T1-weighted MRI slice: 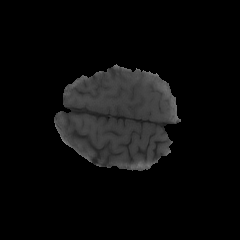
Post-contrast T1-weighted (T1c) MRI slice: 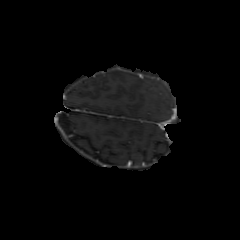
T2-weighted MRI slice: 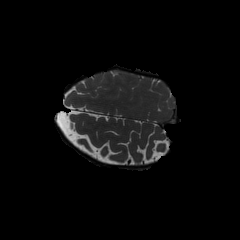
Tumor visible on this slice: no